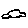
Label: car